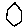
Label: hexagon